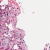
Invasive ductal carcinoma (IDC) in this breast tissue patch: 0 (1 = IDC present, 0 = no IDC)